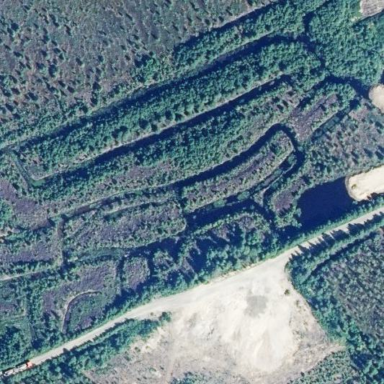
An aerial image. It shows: Peat cutting area.